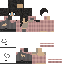
A female human skin with medium skin, wearing brown long hair dressed in a blue hoodie and brown pants, featuring a closed mouth.